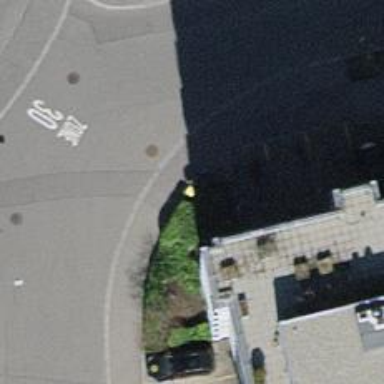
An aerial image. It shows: Post box.